Question: I haven't really looked into must 'jQuery + JSON'. So heres my attempt.
I am wanting to pull data from: 'http://ddragon.leagueoflegends.com/cdn/4.14.2/data/en_US/rune.json' which is an array of data for League Of Legends Runes. I am looking to get the 'name', 'description', 'image -> w y x' and 'stats' to be used in a project of mine.
I currently have this:
'''
$(document).ready(function() {
$.getJSON("http://ddragon.leagueoflegends.com/cdn/4.14.2/data/en_US/rune.json", function(data){
$.each(data, function (index, value) {
console.log(value[5001]); //<--- this the ID for one of the runes, to test if it is working
});
});
});
'''
This is the output:

As you can see, the 'name', 'description', 'image -> w, x, y' and 'stats' are shown, how would I get it to put these in the console (for chrome) for each one?
Hopefully you guys can help.
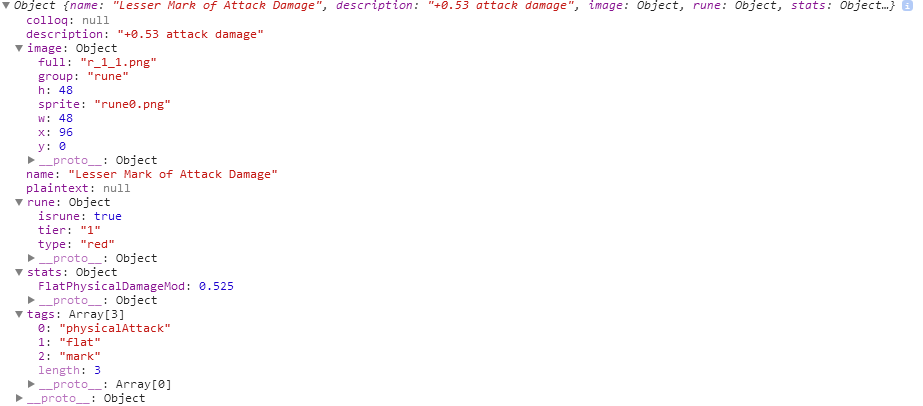
Answer: You're really close to getting what you need. The problem is the $.each loop is looping over several JSON keys/values before getting what you want.
A JSON object is accessed through dot notation and you can navigate down each level as shown below. Hope this helps.
'''
$.getJSON("http://ddragon.leagueoflegends.com/cdn/4.14.2/data/en_US/rune.json", function(response){
console.log(response); // Has keys for type, version, data, basic
// Data is an array of elements
console.log(response.data[5001]);
// Each entry has properties you access like this.
console.log(response.data[5001].name);
console.log(response.data[5001].description);
console.log(response.data[5001].image.x);
console.log(response.data[5001].stats);
});
'''
EDIT
To iterate over the data array you would do $.each over response.data
'''
$.each(response.data, function (index, entry) {
console.log(entry.name);
console.log(entry.description);
});
'''